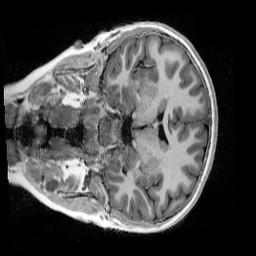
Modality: UNIT1_denoised
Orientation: coronal
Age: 11
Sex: female
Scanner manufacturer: siemens
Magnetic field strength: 3 T
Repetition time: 4 s
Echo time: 0.00303 s